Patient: sex M, age 47
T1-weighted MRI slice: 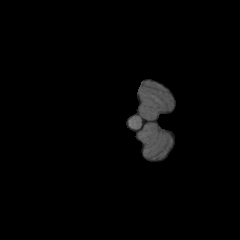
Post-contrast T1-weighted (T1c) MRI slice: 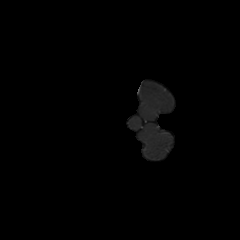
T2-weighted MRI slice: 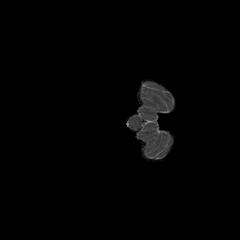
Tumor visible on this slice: no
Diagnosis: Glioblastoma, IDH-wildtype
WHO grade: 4